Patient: sex F, age 89
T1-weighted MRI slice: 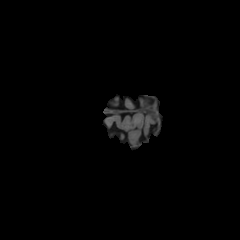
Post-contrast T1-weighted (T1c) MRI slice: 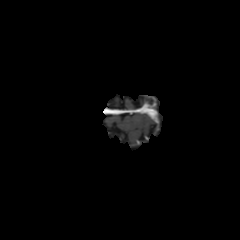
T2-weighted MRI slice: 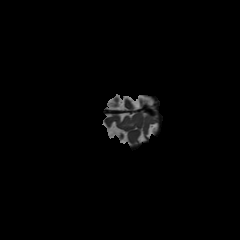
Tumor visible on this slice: no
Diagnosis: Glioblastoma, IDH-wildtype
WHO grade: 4